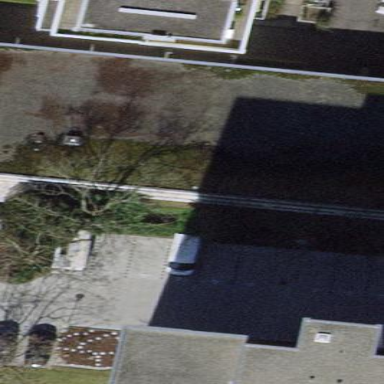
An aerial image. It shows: Office building.